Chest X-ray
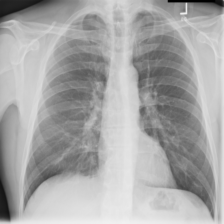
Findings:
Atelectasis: negative
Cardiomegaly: negative
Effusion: negative
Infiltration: negative
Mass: negative
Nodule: negative
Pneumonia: negative
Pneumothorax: negative
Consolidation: negative
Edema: negative
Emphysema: negative
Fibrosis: negative
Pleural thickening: negative
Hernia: negative